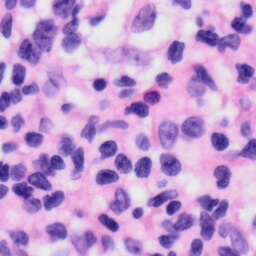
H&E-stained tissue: Skin